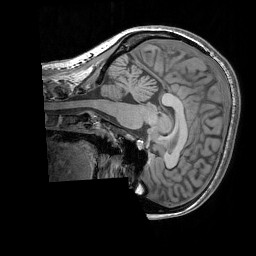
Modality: T1w
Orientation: sagittal
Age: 21
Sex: female
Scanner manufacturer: siemens
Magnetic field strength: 3 T
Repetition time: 1.83 s
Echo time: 0.00303 s